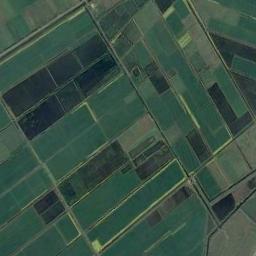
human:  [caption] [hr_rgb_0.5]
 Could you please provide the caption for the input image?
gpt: Many dense, neatly arranged dark green, light green and brown mixed rectangular farmlands of different sizes .

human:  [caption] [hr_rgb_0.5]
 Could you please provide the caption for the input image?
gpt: Some green rectangular farmlands are neatly arranged on the ground .

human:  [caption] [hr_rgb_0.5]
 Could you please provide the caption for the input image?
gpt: There are some green rectangular farmland .

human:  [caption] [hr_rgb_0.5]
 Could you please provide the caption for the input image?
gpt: There are numerous rectangular farmlands of different sizes .

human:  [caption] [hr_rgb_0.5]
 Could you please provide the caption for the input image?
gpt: There are many green rectangular farmlands of different sizes .